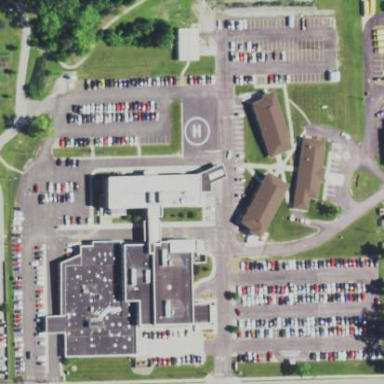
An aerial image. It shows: Healthcare facility identified as hospital.